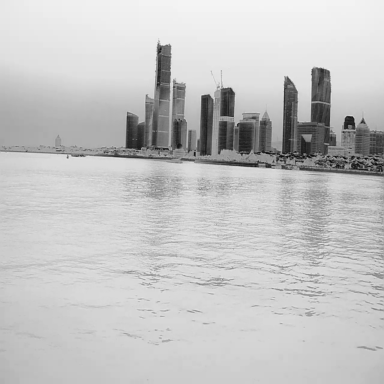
There are two objects shown in the infrared image, including a container_ship, and a canoe.